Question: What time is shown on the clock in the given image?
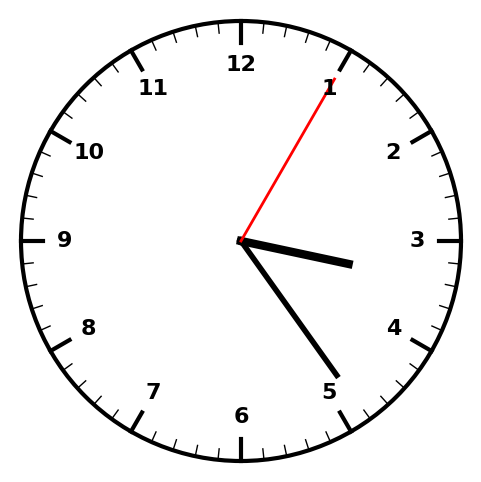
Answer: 03:24:05